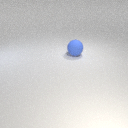
large blue rubber sphere